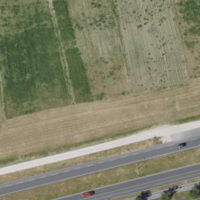
EUNIS habitat code: 57
Species observed at this site:
Buteo buteo
Linaria vulgaris